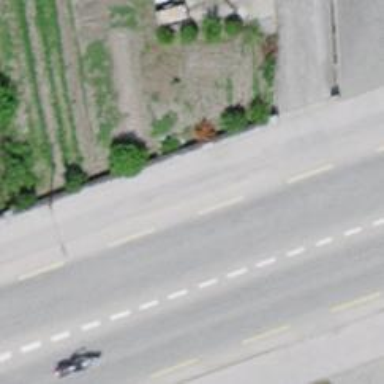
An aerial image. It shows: Sidewalk.